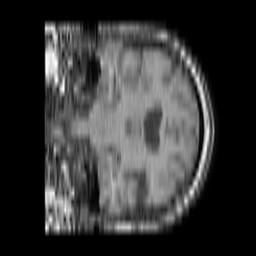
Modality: T1w
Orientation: coronal
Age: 60
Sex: female
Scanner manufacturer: philips
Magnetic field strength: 1.5 T
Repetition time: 0.1869 s
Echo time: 0.00186 s